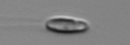
Label: Chrysochromulina